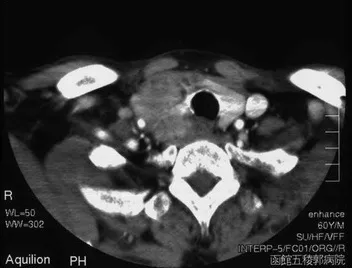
Computed tomography. Thyroid tumor with a diagnosis as a well- differentiated papillary carcinoma, invaded the cervical esophagus and right jugular vein with lymph node metastasis in July 2004.
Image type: radiology (ct)